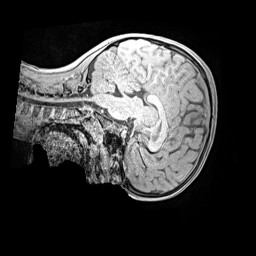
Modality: MP2RAGE
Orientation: sagittal
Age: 10
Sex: male
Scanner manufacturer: siemens
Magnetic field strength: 3 T
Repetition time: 4 s
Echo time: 0.00299 s